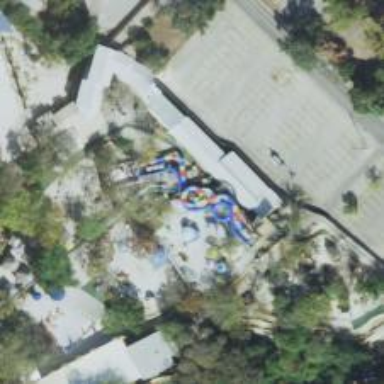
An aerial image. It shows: Water slide attraction.